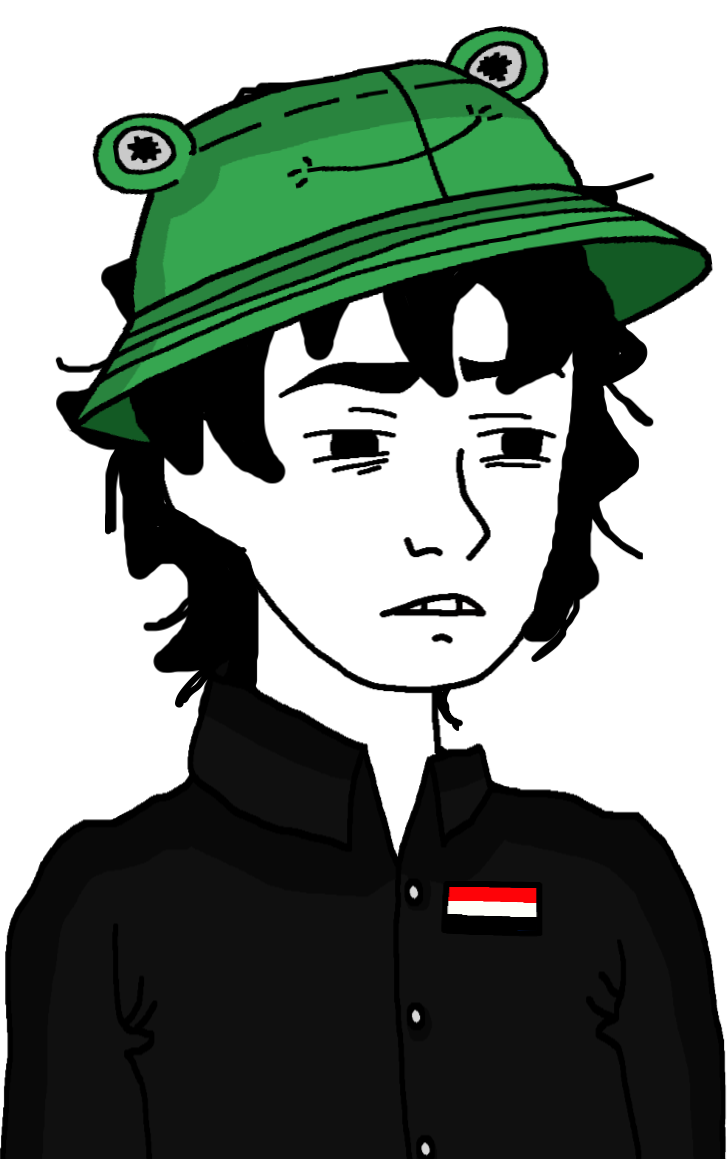
Label: 5_Twinkjak